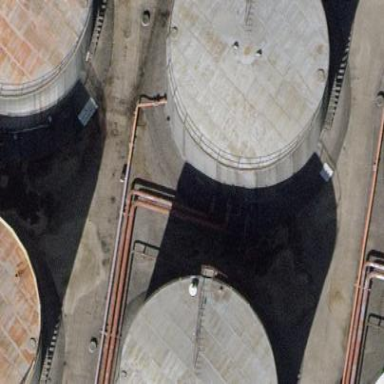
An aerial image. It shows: Industrial building with storage tank.